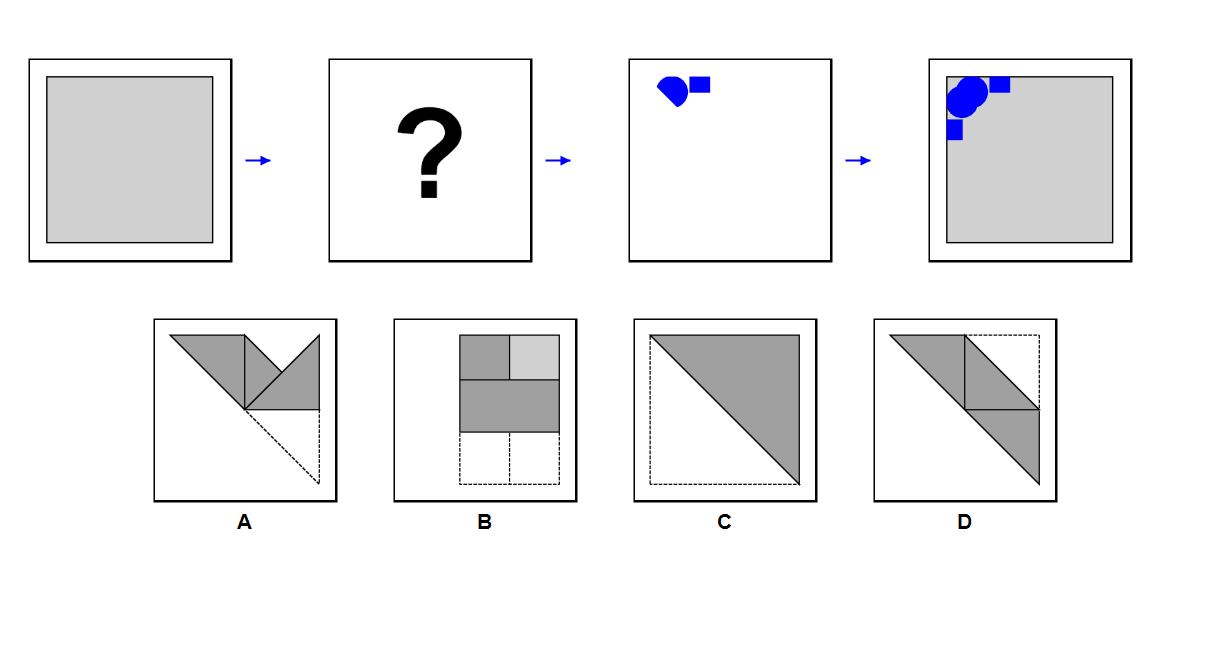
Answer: B